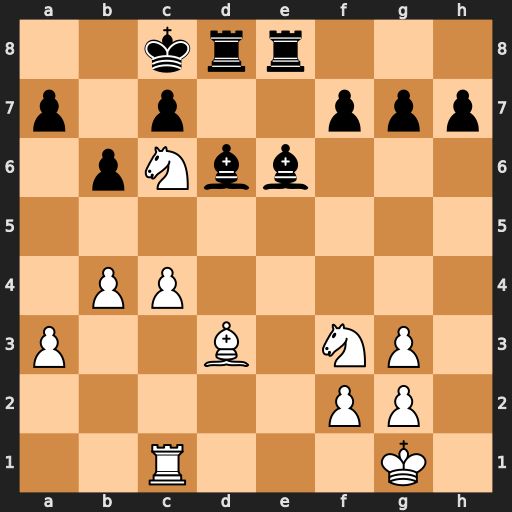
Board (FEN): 2krr3/p1p2ppp/1pNbb3/8/1PP5/P2B1NP1/5PP1/2R3K1
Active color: w
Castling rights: -
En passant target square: -
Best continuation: c5 bxc5 bxc5